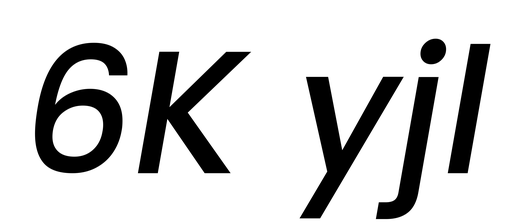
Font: Poppins-MediumItalic